Question: I am trying to create quite a simple layout with divs and css shapes almost like.
<URL>
So I am trying to get the divs that look like arrows to line up with some divs either side with text in. It is relatively straightforward but I am struggling to get them aligned?
I am a little stuck now and making it worse...
'''
<div id="columnsservices" style="padding: 0px 0 60px 0;">
<div style="float: left; width: 900px; padding: 0px 80px 0 32px; ">
<div style="float: left; width: 920px;">
<h1 style="color: rgba(64,34,99,1.00); font-size: 30px; padding: 30px 0 30px 0px;">Steps to supported living</h1>
<div class="stepbox">Step 1
<div class="stepboxright" style="width: 670px; background: red; margin-left: 250px; margin-top: -16px; height: 120px; z-index:0;">
<p style="padding: 40px 0 0 50px;">Individual/parent/carer - requests a visit or care manager makes a referral <br />and request assessment.</p>
</div></div>
<div class="stepboxright" style="width: 670px; background: red; margin-left: 0px; margin-top: -16px; height: 120px; z-index:0;">
<p style="padding: 40px 0 0 50px;">dgdfgfdgdgdfg<br />hdaskjdhasjkdh</p>
<div class="stepboxalt">Step 2
</div></div>
<div class="stepbox">Step 3
<div class="stepboxright" style="width: 670px; background: red; margin-left: 250px; margin-top: -16px; height: 120px; z-index:0;">
<p style="padding: 0px 0 0 50px;">Individual/parent/carer - requests a visit or care manager makes a referral <br />and request assessment.</p>
</div></div>
<div class="stepboxright" style="width: 670px; background: red; margin-left: 0px; margin-top: -16px; height: 120px; z-index:0;">
<p style="padding: 40px 0 0 50px;">dgdfgfdgdgdfg<br />hdaskjdhasjkdh</p>
<div class="stepboxalt">Step 4
</div></div>
<div class="stepbox">Step 5
<div class="stepboxright" style="width: 670px; background: red; margin-left: 250px; margin-top: -16px; height: 120px; z-index:0;">
<p style="padding: 40px 0 0 50px;">Individual/parent/carer - requests a visit or care manager makes a referral <br />and request assessment.</p>
</div></div>
<div class="stepboxright" style="width: 670px; background: red; margin-left: 0px; margin-top: -16px; height: 120px; z-index:0;">
<p style="padding: 40px 0 0 50px;">dgdfgfdgdgdfg<br />hdaskjdhasjkdh</p>
<div class="stepboxalt">Step 6
</div></div>
<div class="stepbox">Step 7
<div class="stepboxright" style="width: 670px; background: red; margin-left: 250px; margin-top: -16px; height: 120px; z-index:0;">
<p style="padding: 40px 0 0 50px;">Individual/parent/carer - requests a visit or care manager makes a referral <br />and request assessment.</p>
</div></div>
</div>
</div>
</div>
.stepbox{position: relative;
width: 250px;
height: 120px;
padding: 0px;
background-color: rgba(65,34,98,1.00);
-webkit-border-radius: 0px;
-moz-border-radius: 0px;
border-radius: 0px;
color: #FFF;
}
.stepbox:after
{
content: "";
position: absolute;
top: 32px;
right: -39px;
border-style: solid;
border-width: 28px 0 28px 39px;
border-color: transparent rgba(65,34,98,1.00);
display: block;
width: 0;
z-index: 1;
}
.stepboxalt{position: relative;
width: 250px;
height: 120px;
padding: 0px;
background-color: rgba(65,34,98,1.00);
-webkit-border-radius: 0px;
-moz-border-radius: 0px;
border-radius: 0px;
float: right;
left: 250px;
top: -72px;
}
.stepboxalt:after
{
content: "";
position: absolute;
top: 32px;
left: -39px;
border-style: solid;
border-width: 28px 39px 28px 0;
border-color: transparent rgba(65,34,98,1.00);
display: block;
width: 0;
z-index: 1;
}
'''
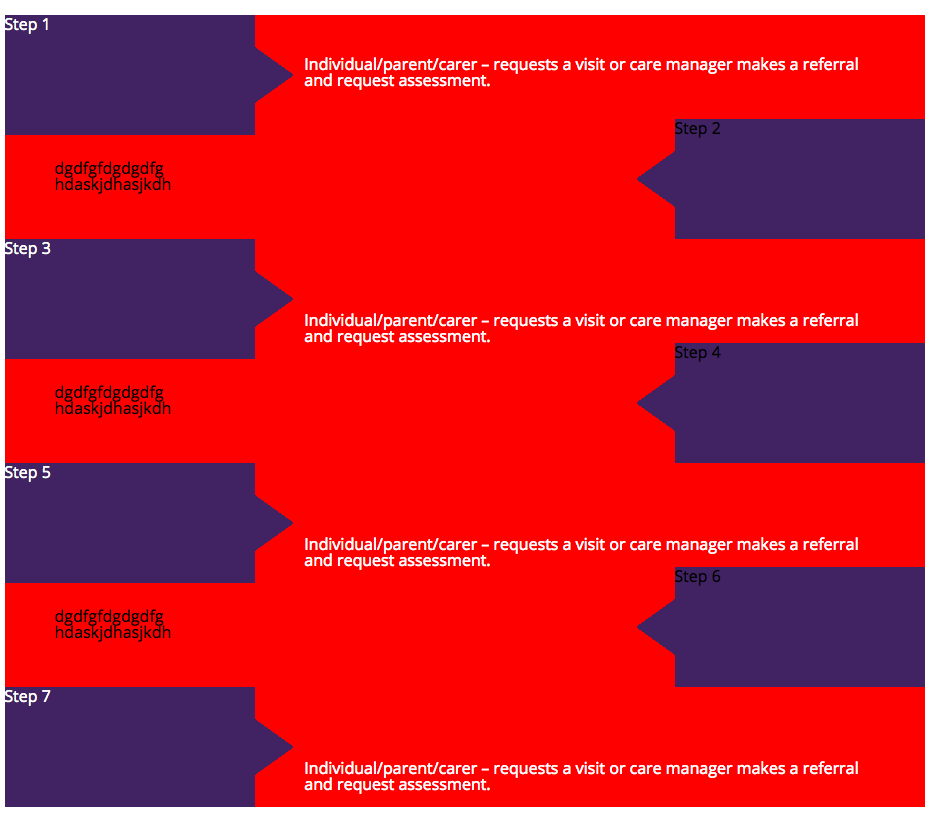
Answer: Here's a quick way for you to adapt as required.
<URL>
'''
<div class="wrapper">
<div class="step left">
<div class="arrow">
</div>
<div class="content">
</div>
</div>
<div class="step right">
<div class="arrow">
</div>
<div class="content">
</div>
</div>
</div>
**CSS**
* {
margin: 0;
padding: 0;
-webkit-box-sizing: border-box;
-moz-box-sizing: border-box;
box-sizing: border-box;
}
.wrapper {
width:50%;
margin:10px auto;
}
.step {
background-color: red;
overflow:hidden; /* quick clearfix */
margin-bottom:4px;
}
.arrow {
width:25%;
background-color:blue;
height:75px;
float:left;
position: relative;
}
.content {
width:75%;
float:left;
}
.right .arrow,
.right .content{
float:right;
}
.left .arrow:after,
.right .arrow:before {
position: absolute;
content:"";
top:50%;
width:0;
height:0;
border:1rem solid transparent;
margin-top:-1rem /* border -width */
}
.left .arrow:after{
left:100%;
border-left-color:blue;
}
.right .arrow:before {
right:100%;
border-right-color:blue;
}
'''